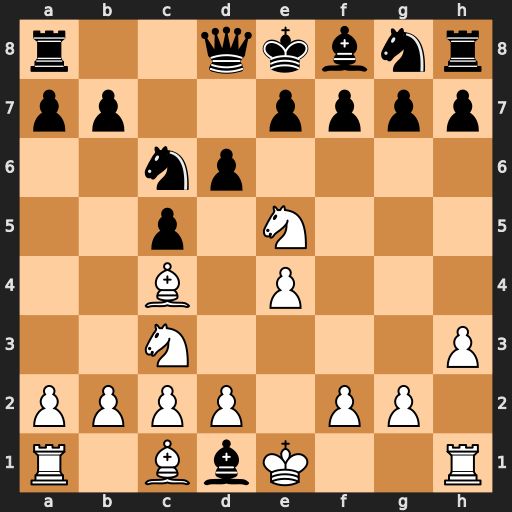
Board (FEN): r2qkbnr/pp2pppp/2np4/2p1N3/2B1P3/2N4P/PPPP1PP1/R1BbK2R
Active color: w
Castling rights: KQkq
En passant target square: -
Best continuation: Bxf7#